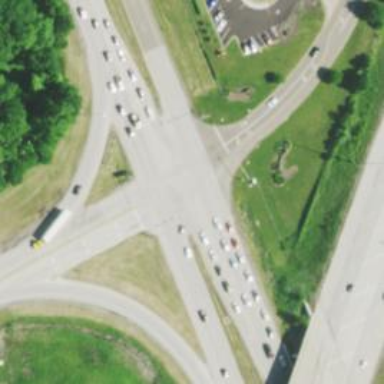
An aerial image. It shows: Trunk link highway.